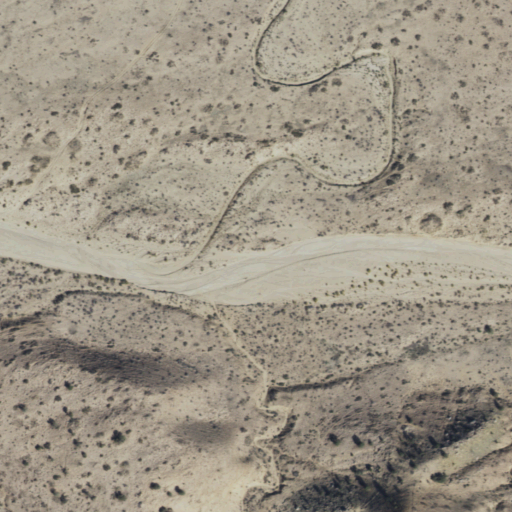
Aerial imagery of valley in Arizona named Perea Canyon containing shrub and grassland